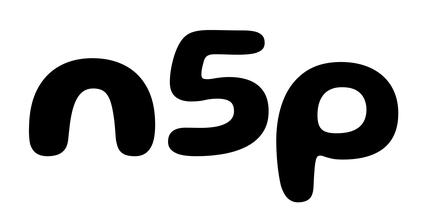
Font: Gluten_SemiBold